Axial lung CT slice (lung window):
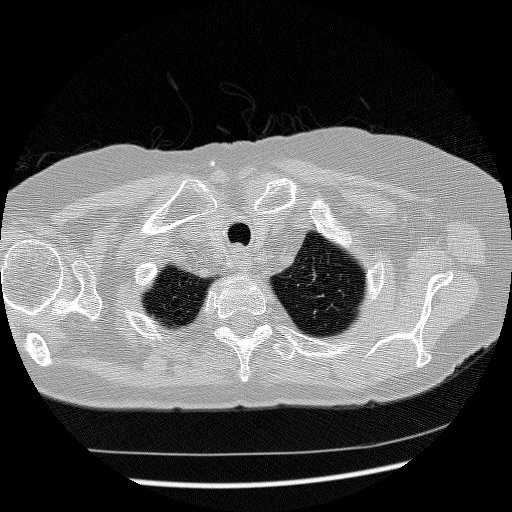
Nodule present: no